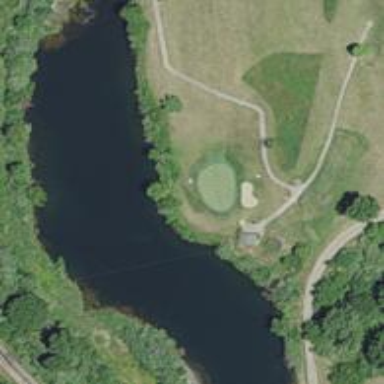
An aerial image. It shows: Water hazard on golf course.